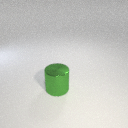
large green metal cylinder